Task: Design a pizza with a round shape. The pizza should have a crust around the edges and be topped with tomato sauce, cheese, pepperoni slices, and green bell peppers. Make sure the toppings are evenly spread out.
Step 2:
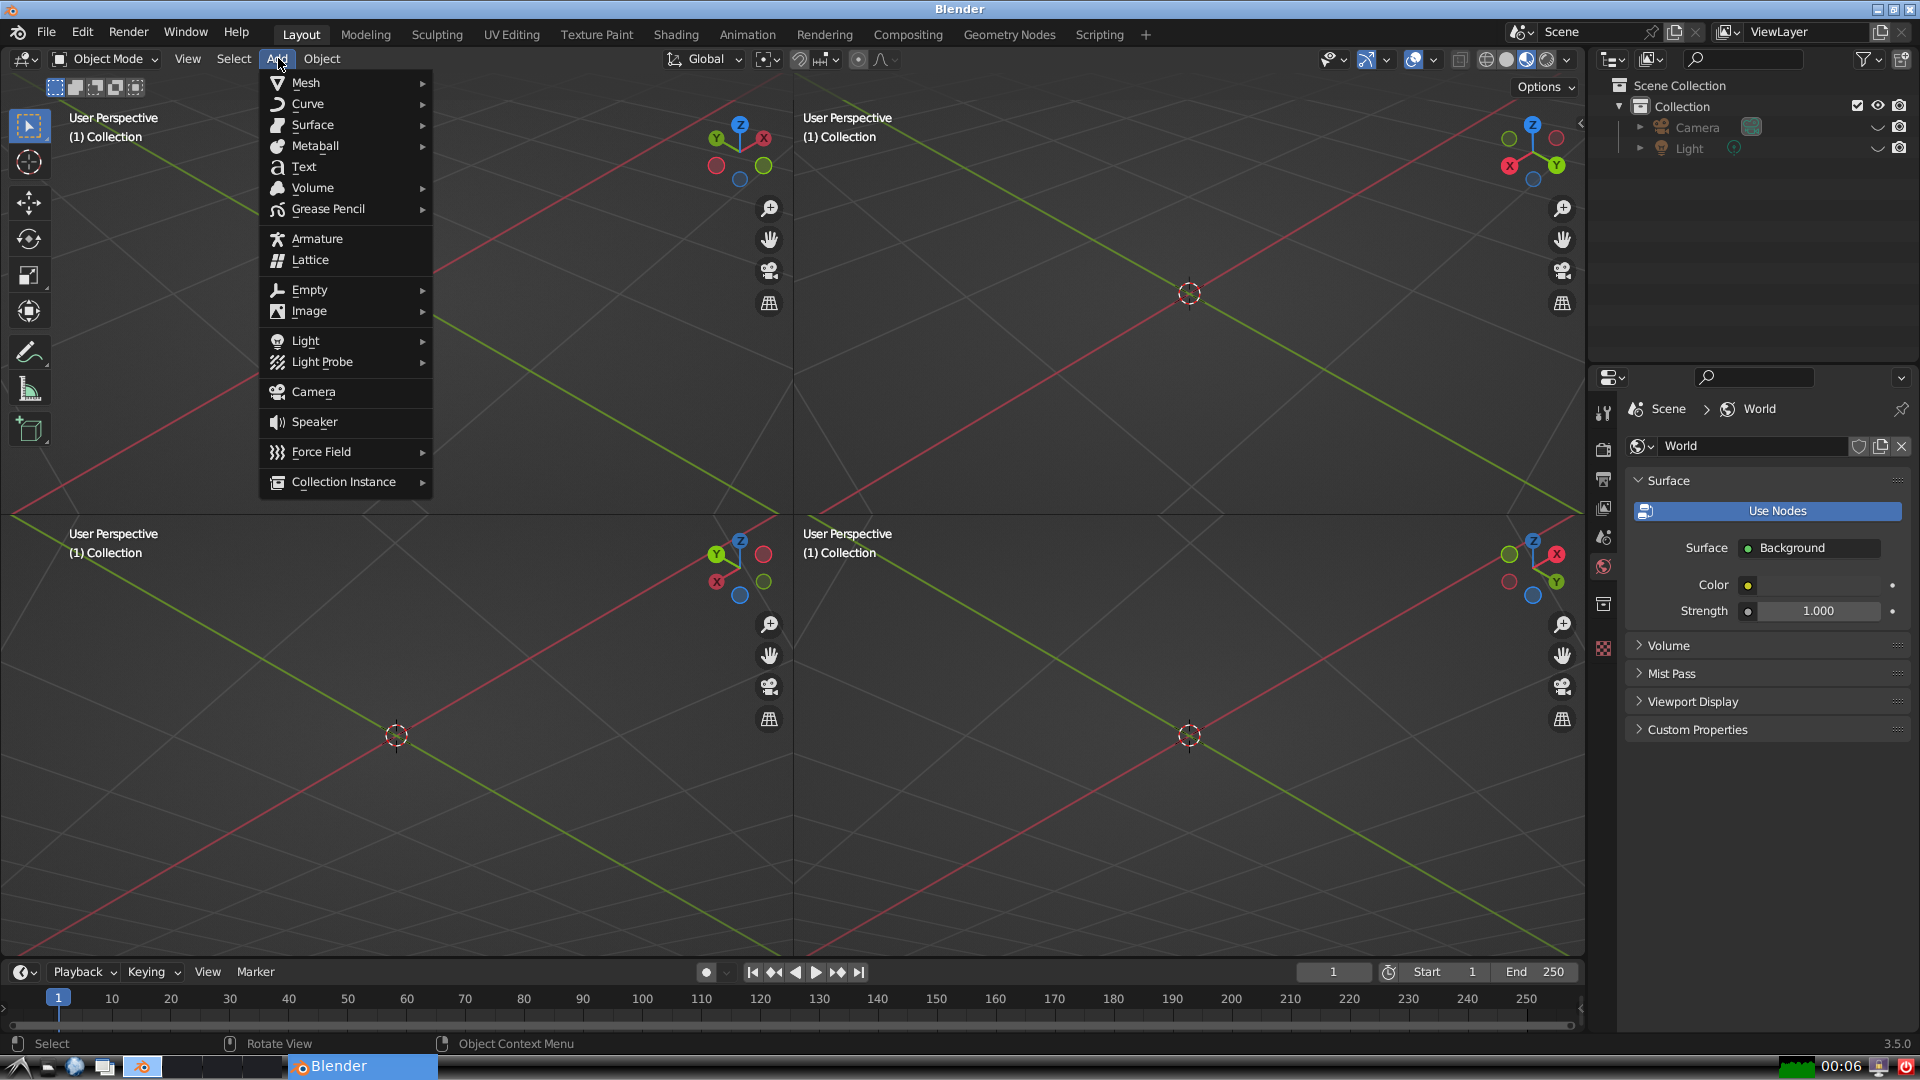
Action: {"mouse_move": [304, 84]}